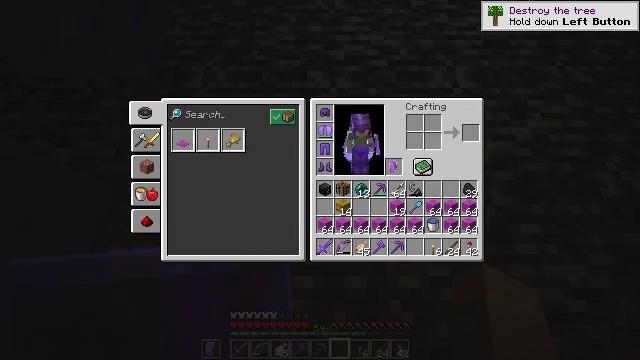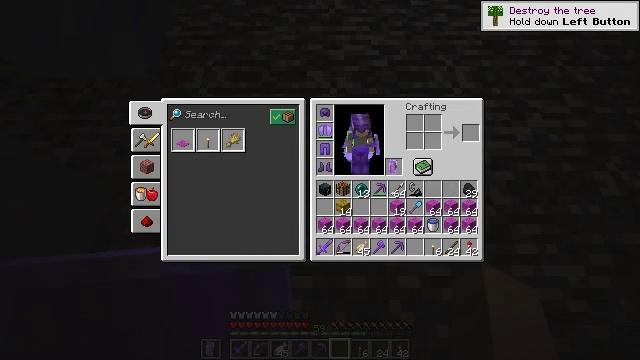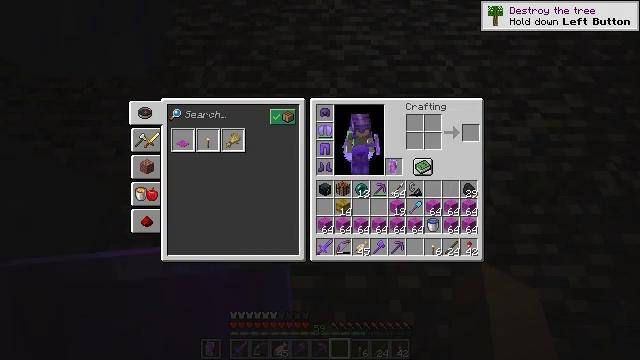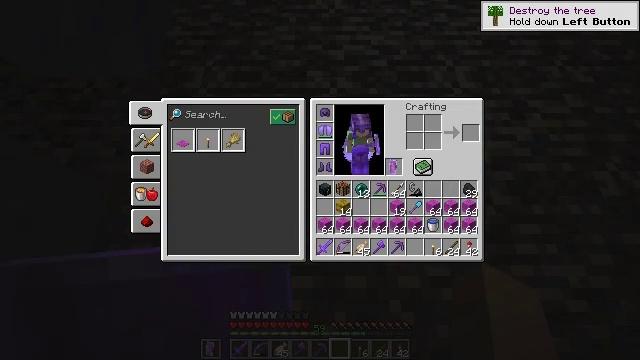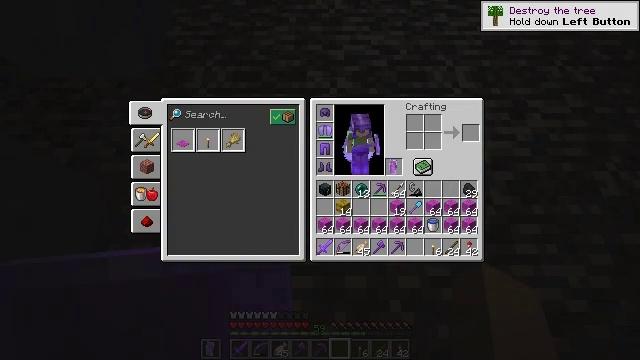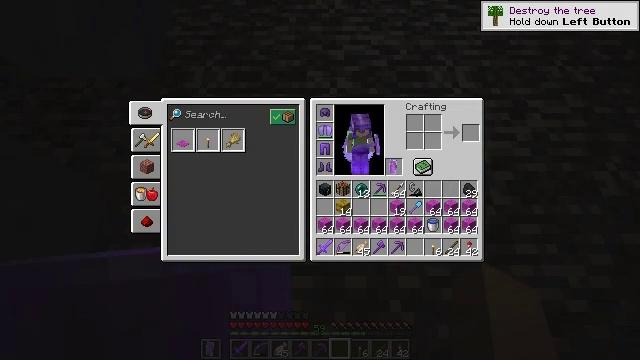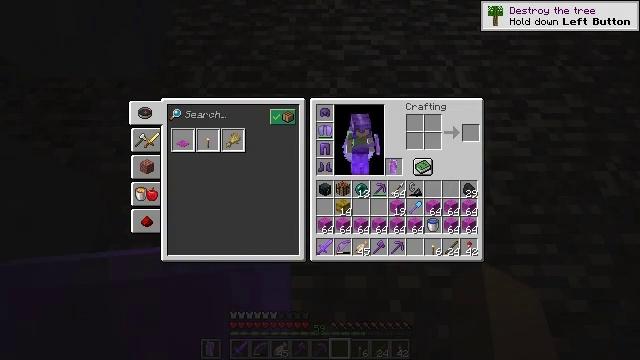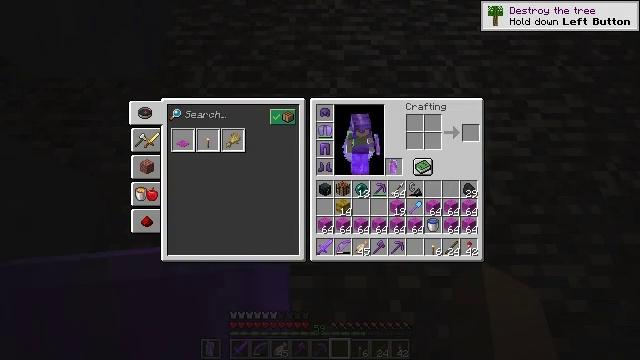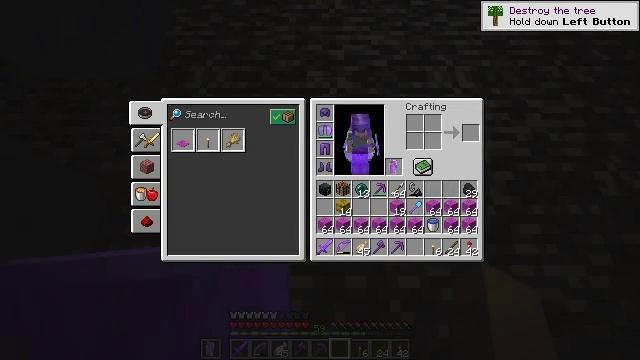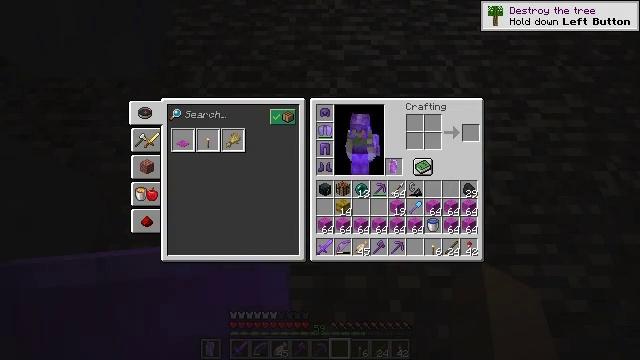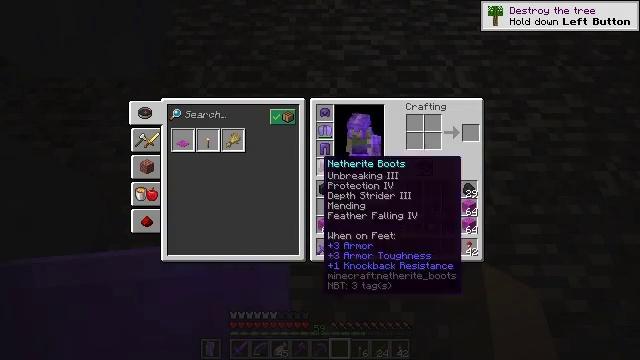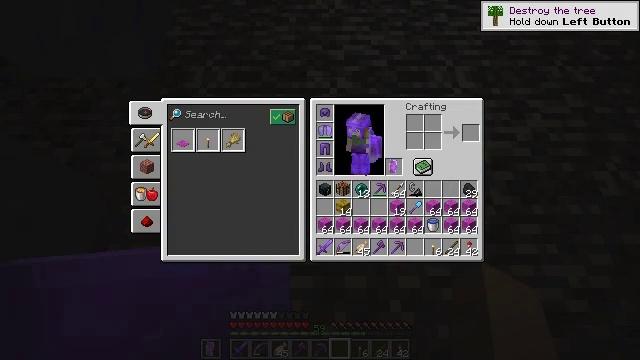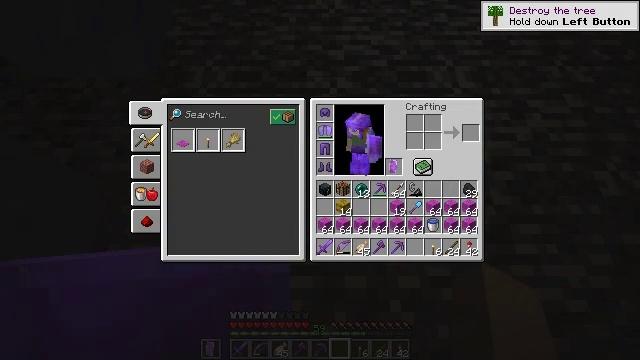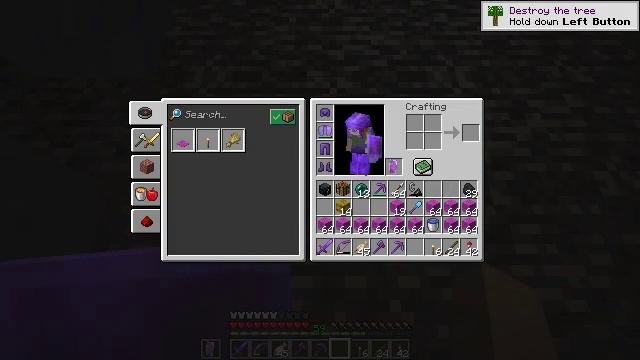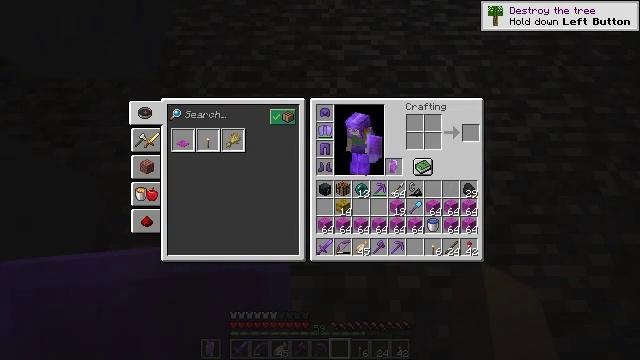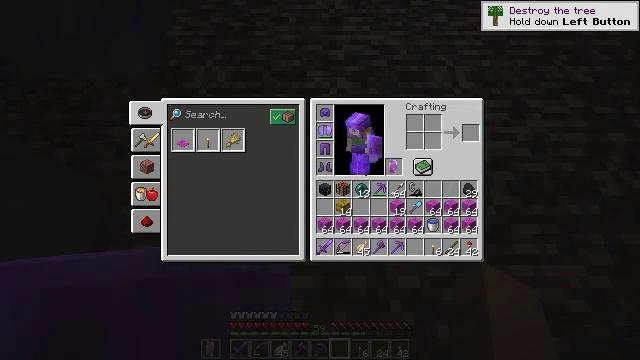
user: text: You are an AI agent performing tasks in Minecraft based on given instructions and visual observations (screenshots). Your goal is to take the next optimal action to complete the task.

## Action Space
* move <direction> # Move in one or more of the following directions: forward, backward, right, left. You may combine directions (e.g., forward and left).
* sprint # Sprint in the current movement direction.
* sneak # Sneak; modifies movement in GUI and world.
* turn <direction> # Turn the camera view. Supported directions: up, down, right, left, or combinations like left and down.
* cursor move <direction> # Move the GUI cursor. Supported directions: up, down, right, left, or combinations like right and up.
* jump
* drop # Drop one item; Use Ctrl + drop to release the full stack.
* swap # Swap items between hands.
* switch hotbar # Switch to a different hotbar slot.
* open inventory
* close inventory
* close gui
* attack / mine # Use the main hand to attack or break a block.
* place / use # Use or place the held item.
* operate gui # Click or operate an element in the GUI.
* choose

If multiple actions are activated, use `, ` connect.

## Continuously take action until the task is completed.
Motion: motion action
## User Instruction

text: Combine two magenta wool in the crafting grid for a magenta carpet.
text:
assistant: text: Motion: no_op
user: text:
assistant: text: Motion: no_op
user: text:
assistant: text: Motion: no_op
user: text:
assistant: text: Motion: no_op
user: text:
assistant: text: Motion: no_op
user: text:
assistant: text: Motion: no_op
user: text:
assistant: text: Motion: no_op
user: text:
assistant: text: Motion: cursor move left
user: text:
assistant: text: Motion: cursor move left
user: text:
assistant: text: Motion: cursor move left
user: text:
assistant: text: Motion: cursor move left
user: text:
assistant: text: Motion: no_op
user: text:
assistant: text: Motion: no_op
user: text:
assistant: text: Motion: no_op
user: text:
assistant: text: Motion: no_op
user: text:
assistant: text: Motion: no_op
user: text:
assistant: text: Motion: no_op
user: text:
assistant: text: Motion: cursor move right
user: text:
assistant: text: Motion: cursor move right
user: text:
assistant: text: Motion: cursor move right
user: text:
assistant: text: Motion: no_op
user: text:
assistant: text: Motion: no_op
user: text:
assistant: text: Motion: no_op
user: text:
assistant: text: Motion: no_op
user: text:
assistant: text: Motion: no_op
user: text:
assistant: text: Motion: no_op
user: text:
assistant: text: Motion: cursor move left
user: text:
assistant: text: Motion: no_op
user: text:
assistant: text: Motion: cursor move left
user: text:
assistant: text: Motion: cursor move left